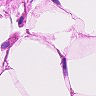
Metastatic tissue present: no